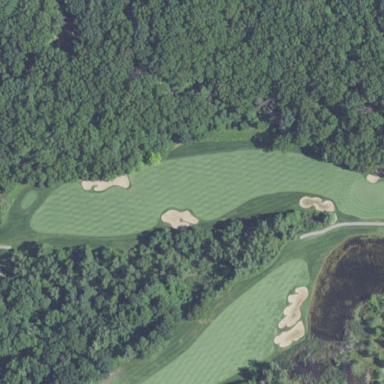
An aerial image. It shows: Area of rough grass used for golf.